Question: Stetho and Google Chrome DevTools have become unusable after a macOS update (I doubt that macOS update is the origin of this bug, but I prefer to mention it).
Here is the appearance of DevTools after the open of "inspect mode" on a device (provided by Facebook Stetho library for Android & OKHttp).

There are no longer "CSS" stylesheets on the page and fonts have changed.
Many tab pages aren't displayed (i.e. Network Requests), I only have access to some error messages :
'''
There were 84 bytes that were not consumed while processing request 4
There were 84 bytes that were not consumed while processing request 5
There were 84 bytes that were not consumed while processing request 6
Failed to clear temp storage: undefined
'''
I followed instructions on this issue : <URL> but I haven't been able to fix the problem.
Here is what I tried :
- - - '~/Library/Application\ Support/Google/Chrome'- - -
Have any of you ever encountered this problem ?
Thanks !
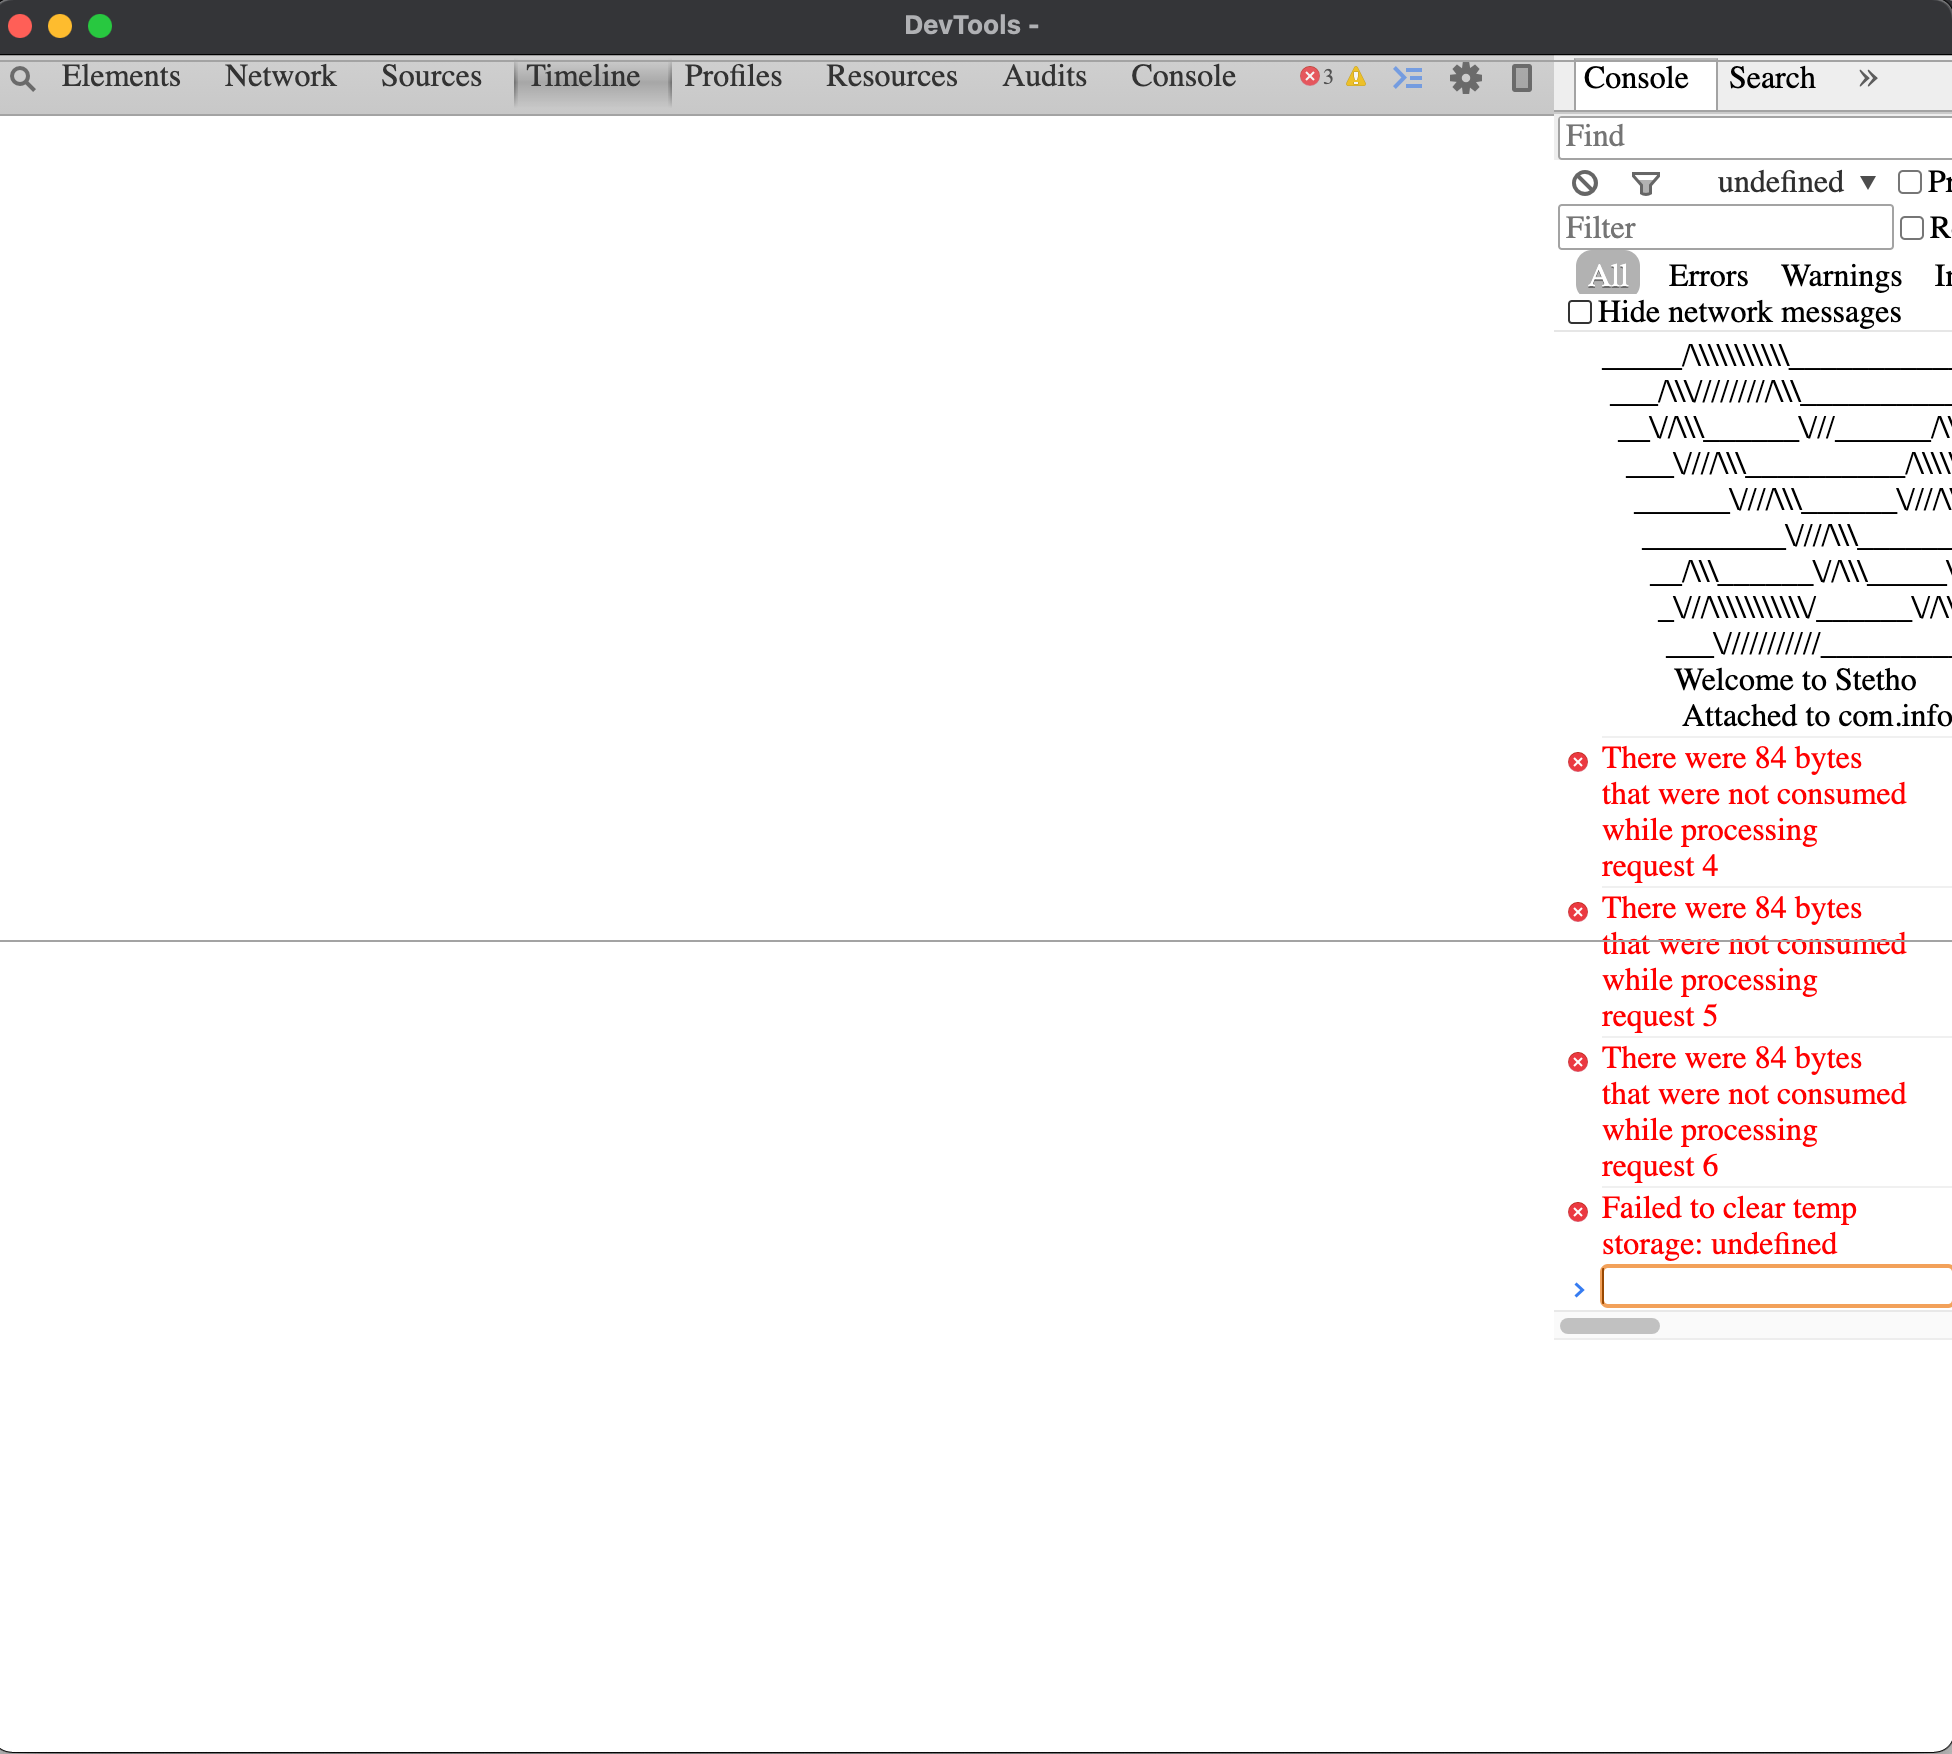
Answer: You should downgrade Chrome. Problem with the latest Chrome/Chromium release <URL>